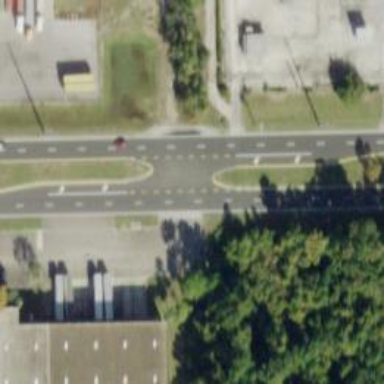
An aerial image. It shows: Asphalt road with secondary link designation.